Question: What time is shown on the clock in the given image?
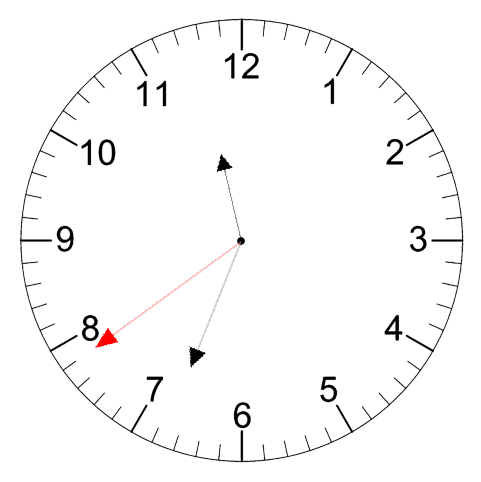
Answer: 11:33:39